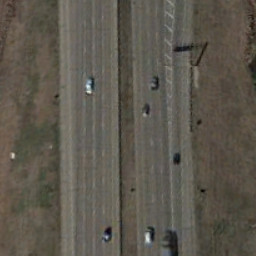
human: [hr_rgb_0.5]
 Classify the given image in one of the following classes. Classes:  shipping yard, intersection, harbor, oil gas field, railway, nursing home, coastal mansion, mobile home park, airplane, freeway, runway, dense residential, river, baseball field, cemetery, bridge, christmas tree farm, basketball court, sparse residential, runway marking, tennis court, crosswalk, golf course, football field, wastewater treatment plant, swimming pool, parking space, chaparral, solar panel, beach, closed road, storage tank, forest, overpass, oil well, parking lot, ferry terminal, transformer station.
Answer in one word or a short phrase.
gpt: freeway